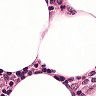
Metastatic tissue present: no